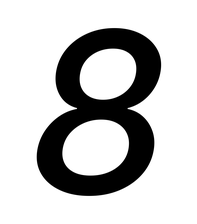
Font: Inter-Italic_Medium_Italic